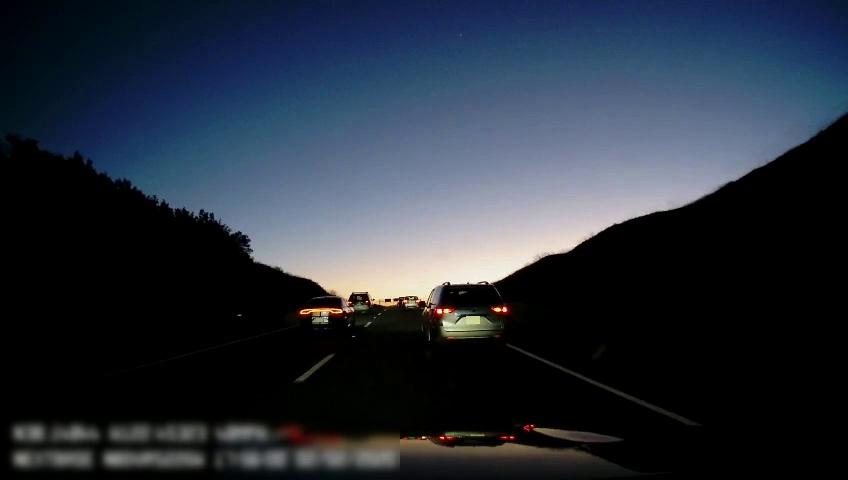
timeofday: Dusk/Dawn/Twilight
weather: Other
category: Drivable Space
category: Vehicles | SUV
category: Vehicles | Car
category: Vehicles | Car
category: Vehicles | Van
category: Lanes | Alternate Lane
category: Lanes | Current Lane
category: Lanes | Alternate Lane